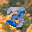
Label: 3